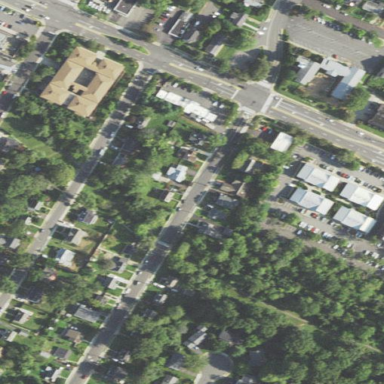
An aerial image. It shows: Residential area consisting of single-family homes.